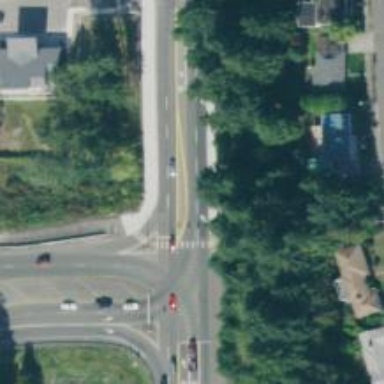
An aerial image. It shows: Marked road crossing with pedestrian island.